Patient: sex M, age 35
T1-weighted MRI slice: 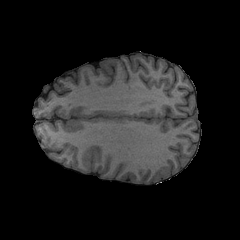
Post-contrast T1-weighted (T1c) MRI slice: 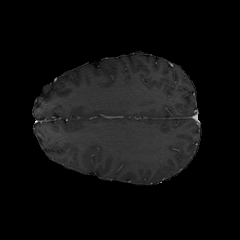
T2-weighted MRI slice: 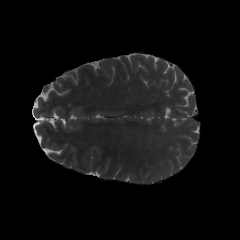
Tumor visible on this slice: no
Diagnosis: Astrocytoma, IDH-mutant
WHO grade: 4